Question: I am new to MATLAB Image Processing. I am writing a code to detect some irregular circles, remove the remaining noise from the Image and find the center mean point of the irregular Black circles (ellipse). Here is the Image

This is the code I have written so far
'''
m = imread('cbnimg.jpg');
imshow(m)
im = mean(m,3);
im = (im-min(im(:))) / (max(im(:))-min(im(:)));
figure;
imshow(im,[]);
impixelinfo
figure;
bin = im2bw(im);
imshow(bin);
figure;
bin = edge(bin);
SE = strel('disk',2);
cir =~imdilate(bin,SE);
imshow(cir);
'''
Here is the result image of this code
<URL>
I want to detect only the black spots (Irregular Cicrcle) and remove the remaining noise from the picture as I want the Center Mean Point of these Black irregular Circles..
Can anyone suggest me some algorithms or techniques to get my center mean point?
Thank You
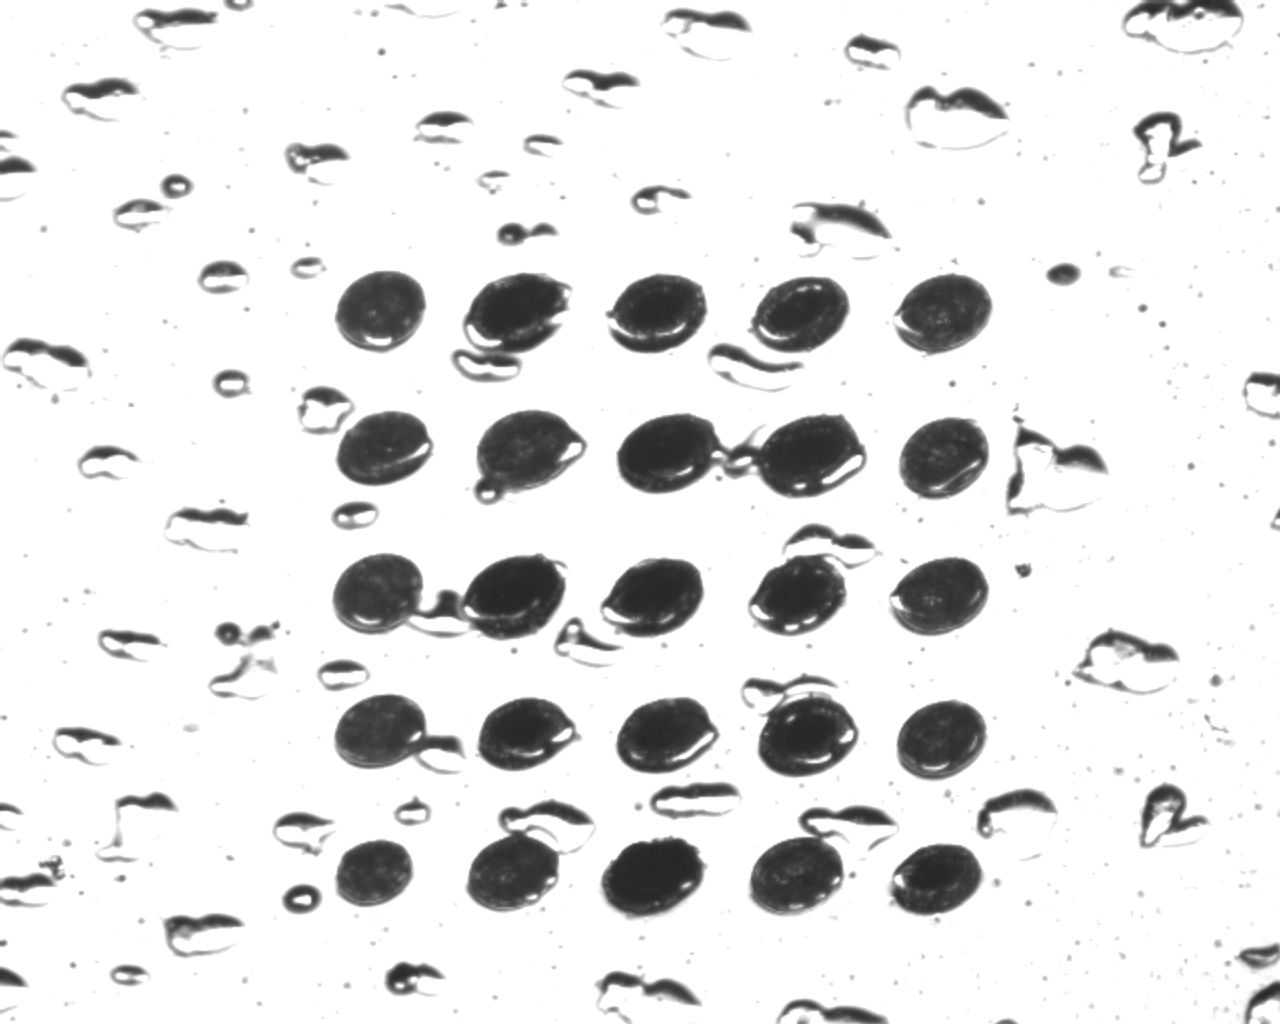
Answer: A very naive approach: apply erosion twice and the dilation twice after a binarization:
'''
m = imread('cbnimg.jpg');
imshow(m)
im = mean(m,3);
im = (im-min(im(:))) / (max(im(:))-min(im(:)));
bin = im2bw(im);
SE = strel('disk',10);
bin = ~imerode(~bin,SE);
bin = ~imerode(~bin,SE);
bin =~imdilate(~bin,SE);
bin =~imdilate(~bin,SE);
imshow(bin);
'''

The shape of the circles is a bit changed, but the change in the center point should be really small. If you want something more ellaborated and robust, erode, label the elements in the image, divide them in two clusters depending on the mass (number of pixels) of each label (with k-means for instance) and then discard all the label correspoding to the cluster with lower masses.
However, for what you asked so far this should be enough.